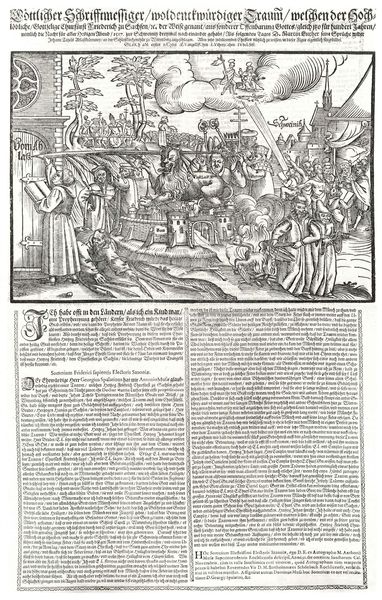
Titel: Göttlicher Schrifftmessiger/woldenckwürdiger Traum
Institution: (Seriendruck)
Schlagwörter: baum, wolken, bäume, fluss, menschen, stadt, szene, tür, zeichnung, haus, tier, wolke, architektur, rahmen, bild, häuser, kirche, personen, engel, schrift, zwei, dorf, mauer, grafik, spalten, figuren, inschrift, tor, lichtstrahl, buch, burg, festung, traum, druck, druckgrafik, radierung, titel, illustration, schwarzweiß, text, zeitung, strahl, überschrift, beten, rom, buchseite, pfarrer, luther, prozession, löwe, kupferstich, flugblatt, altdeutsch, latein, einblattdruck, majuskel, enel, vorzeichen, 99 thesen